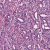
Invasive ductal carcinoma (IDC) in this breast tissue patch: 1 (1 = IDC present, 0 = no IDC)